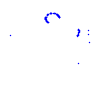
Particle: kaon